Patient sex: F
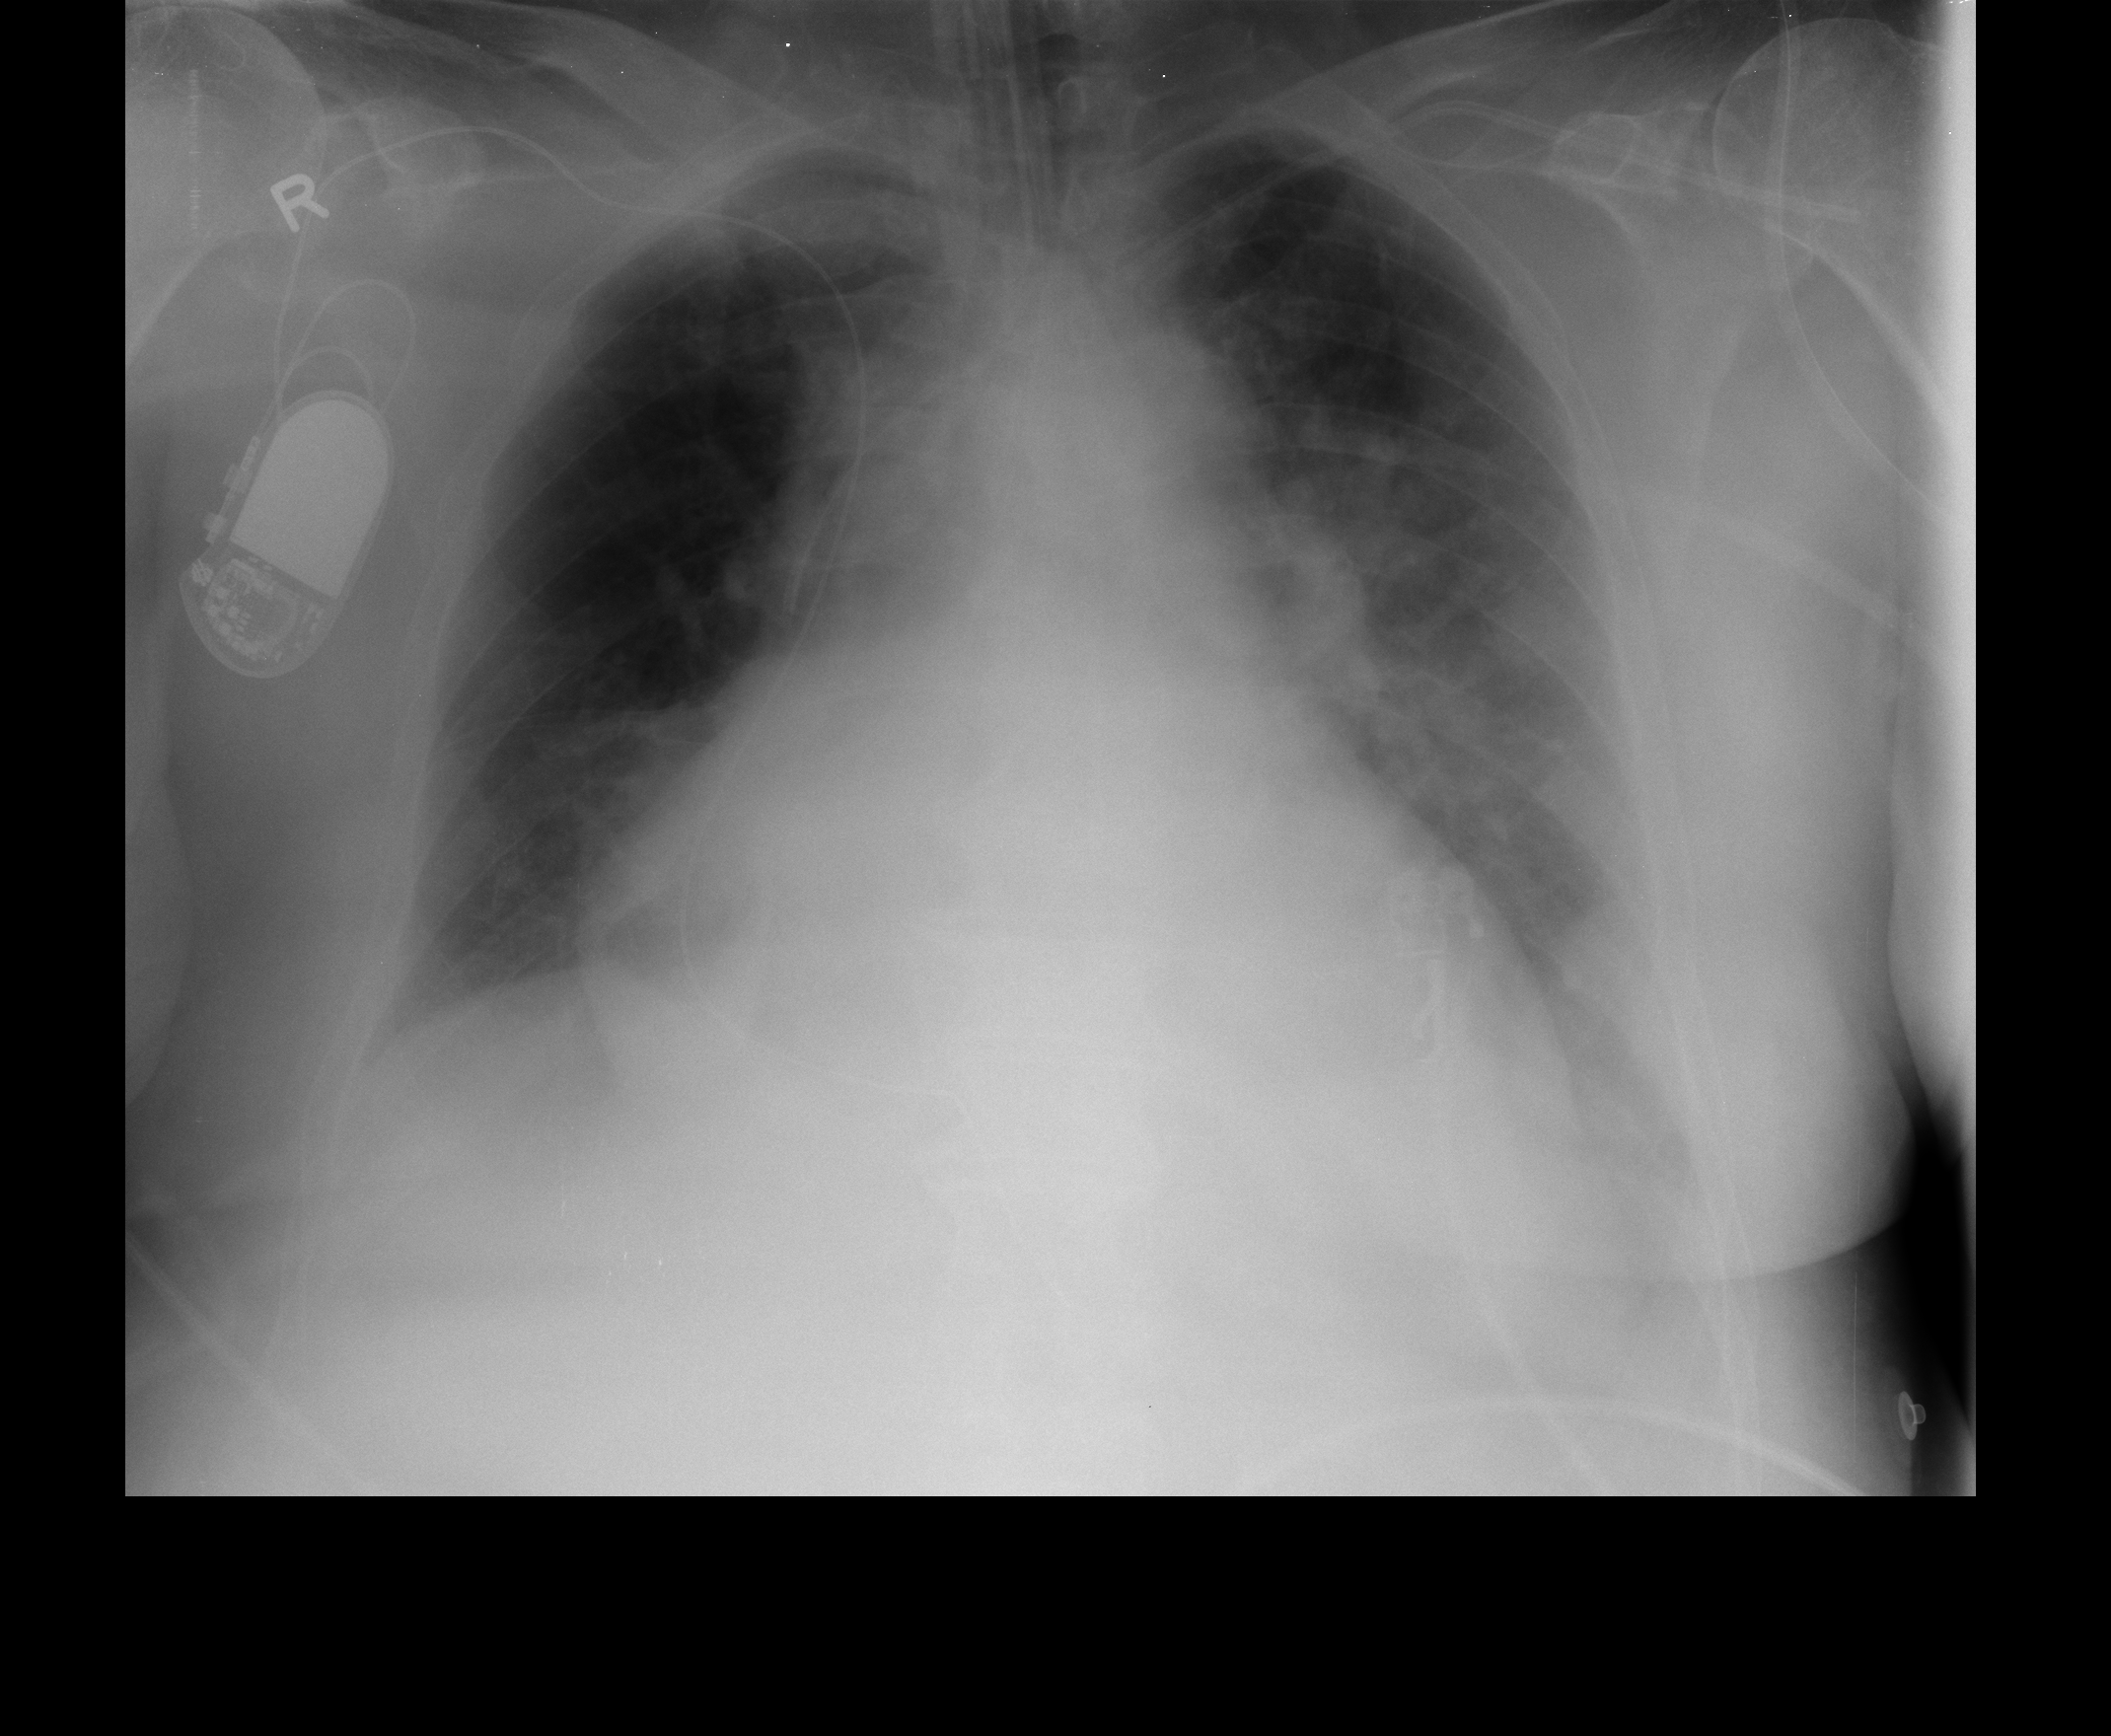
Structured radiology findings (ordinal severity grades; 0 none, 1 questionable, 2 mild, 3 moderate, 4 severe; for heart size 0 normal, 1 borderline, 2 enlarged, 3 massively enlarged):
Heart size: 2
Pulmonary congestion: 3
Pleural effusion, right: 2
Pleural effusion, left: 3
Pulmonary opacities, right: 0
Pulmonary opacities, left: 2
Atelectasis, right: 2
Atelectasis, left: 3